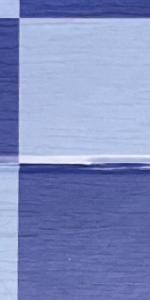
Label: Empty